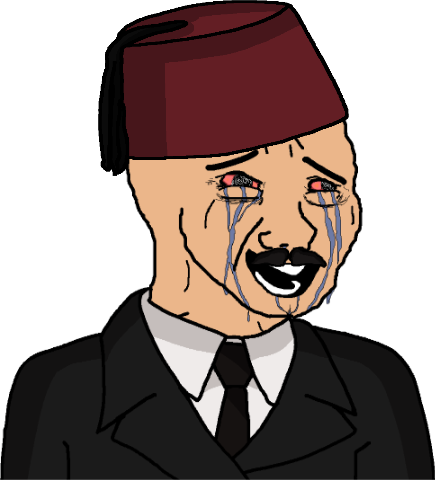
Label: 5_Bloomer